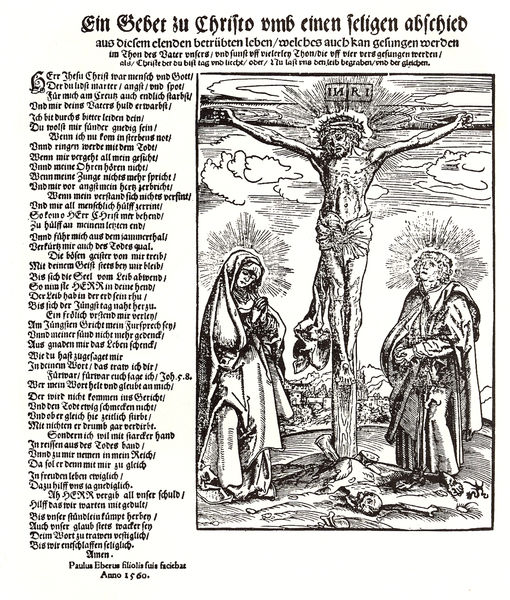
Titel: Ein Gebet zu Christo
Institution: (Seriendruck)
Schlagwörter: himmel, körper, lendenschurz, mann, umhang, weiß, wolken, landschaft, stadt, frau, grau, hintergrund, holz, kleid, schwarz, zeichnung, schleier, wolke, anatomie, arme, bibel, johannes, rahmen, schädel, trauer, hände, hügel, gewänder, gesang, holzschnitt, schrift, berge, grafik, graphik, linien, rand, tafel, inschrift, balken, deutsch, faltenwurf, nägel, knochen, lendentuch, buch, kreuz, religion, strahlen, abschied, druck, druckgraphik, schraffur, holzstich, stich, titel, seite, illustration, schwarzweiß, text, zeitung, überschrift, beten, gebet, buchdruck, maserung, heiligenschein, nimbus, christus, jesus, jesus christus, kreuzigung, wundmale, brief, kruzifix, luther, heilige, zeilen, maria, magdalena, anbetung, gekreuzigt, heiland, dornenkrone, dornenkranz, muskulatur, deesis, gekreuzigter, reformation, gebeine, strahlenkranz, majuskel, golgatha, inri, nimben, heiliger johannes, garfik, kruezigung, durkgraphil, buchilllustration, golgatah